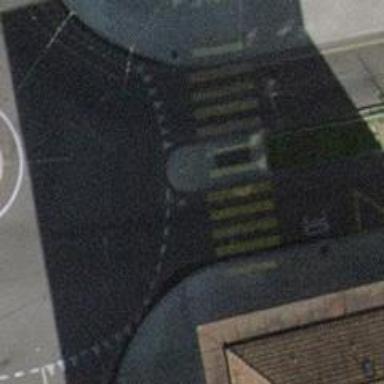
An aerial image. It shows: Uncontrolled zebra crossing with central island. The crossing is marked with zebra stripes.